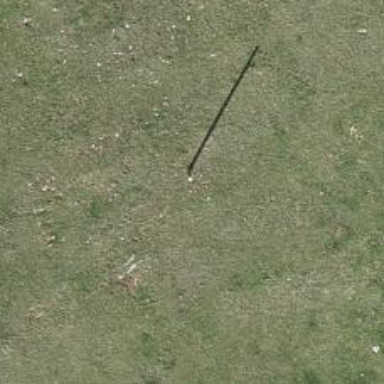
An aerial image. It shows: Power pole.